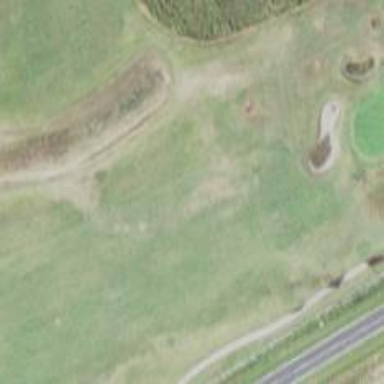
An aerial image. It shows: Golf hole.